Question: What service is advertised?
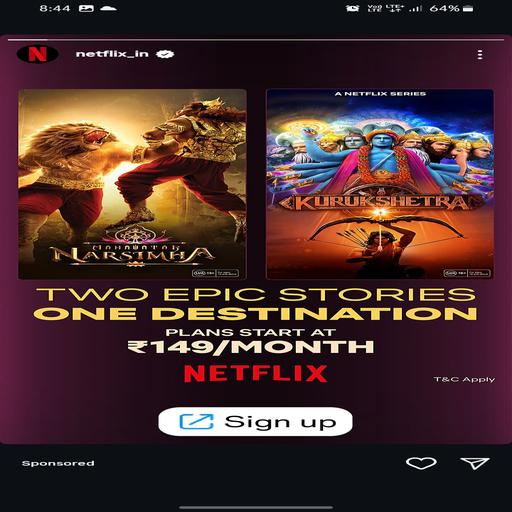
Answer: Netflix